Current action and preconditions to check: trajectory_clear

Your task: For each precondition in the list above, predict whether it will hold at this action.

Consider the current scene as observed from the mobile robot's camera, and analyze the predicted future states of all dynamic agents (e.g., people, animals, vehicles, or any moving entities) within the NEXT SECOND.

IMPORTANT: Only answer "very likely" if you are absolutely certain—based on strong, clear evidence—that a dynamic agent will violate the precondition in the predicted future state. Do NOT answer "very likely" for unlikely, ambiguous, or low-probability risks.

Ask yourself for each precondition: Is there a high probability, with clear and convincing evidence, that the predicted future states of any dynamic agent will interfere with the predicted future state of the currently executing action within the NEXT SECOND, causing that precondition to fail?

Assess the risk level based on these predictions. Use "likely" or "very likely" if motions create a clear risk of interference.

Use "neutral" or "improbable" if agents are nearby but their predicted paths are clearly diverging or non-conflicting.

Failure Risk Categories: "very improbable", "improbable", "neutral", "likely", "very likely"

Answer Format: Output ONLY the probability_of_failure value from these categories: "very improbable", "improbable", "neutral", "likely", "very likely"

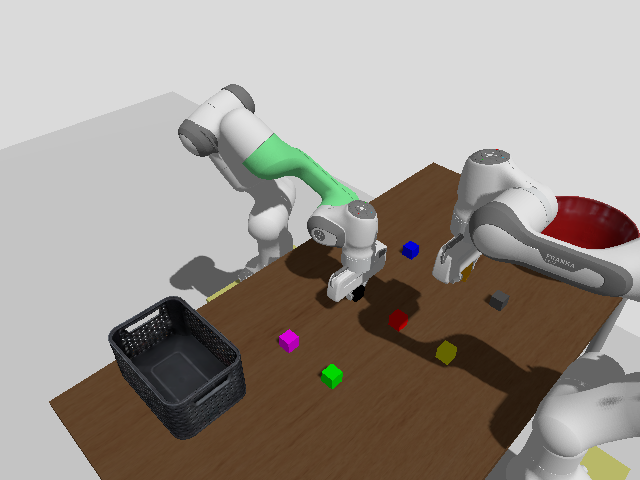

Answer: very improbable